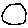
Label: circle